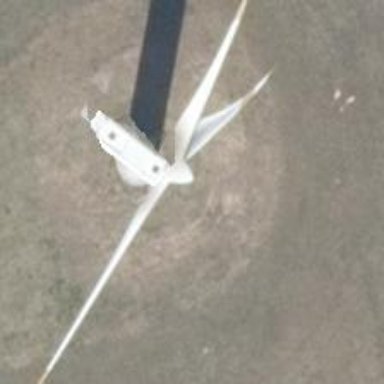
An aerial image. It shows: Wind power generator employing wind turbines.